Question: I have a foreground service notification for my app, but for some phones, where they have too many things in the notification area it does not show up.
Is there some way I can increase the priority of my app, so it shows up first? Right now its like this, my app is not there
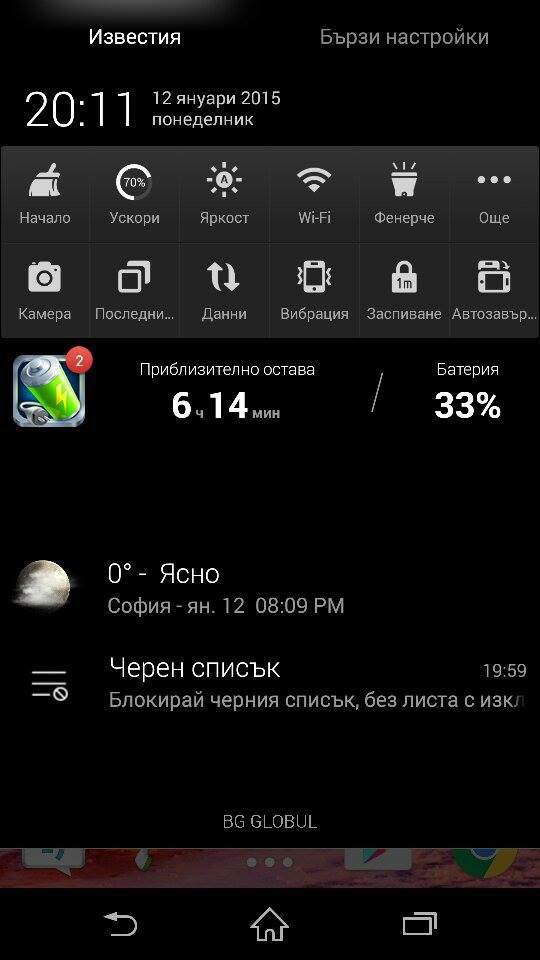
Answer: Try couple of things.
1. set the parameter "when" which is A timestamp related to this notification, to notification object with a future time.
'''
notification.when = System.currentTimeMills()*2;
'''
2. issue notification with 'PRIORITY_MAX' while posting the notification.
'notification.priority = Notification.PRIORITY_MAX;'
This PRIORITY_MAX ensures that the notification you are sending from your application is Highest priority, for your application's most important items that require the user's prompt attention or input.
But note that 'priority' field that App can set is only indicates Relative priority for this notification.
Low-priority notifications may be hidden from the user in certain situations, while the user might be interrupted for a higher-priority notification.
And below line from Android docs makes things pretty clear.
> The system will make a determination about how to interpret this
priority when presenting the notification.